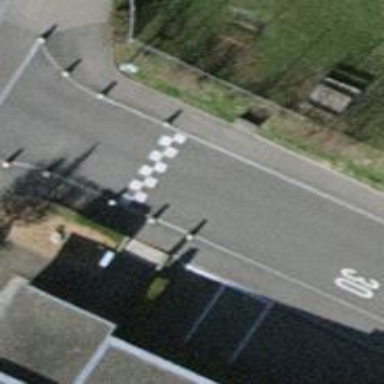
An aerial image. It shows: Concrete bollard.